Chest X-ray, AP view. Patient: 69 years old, sex M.
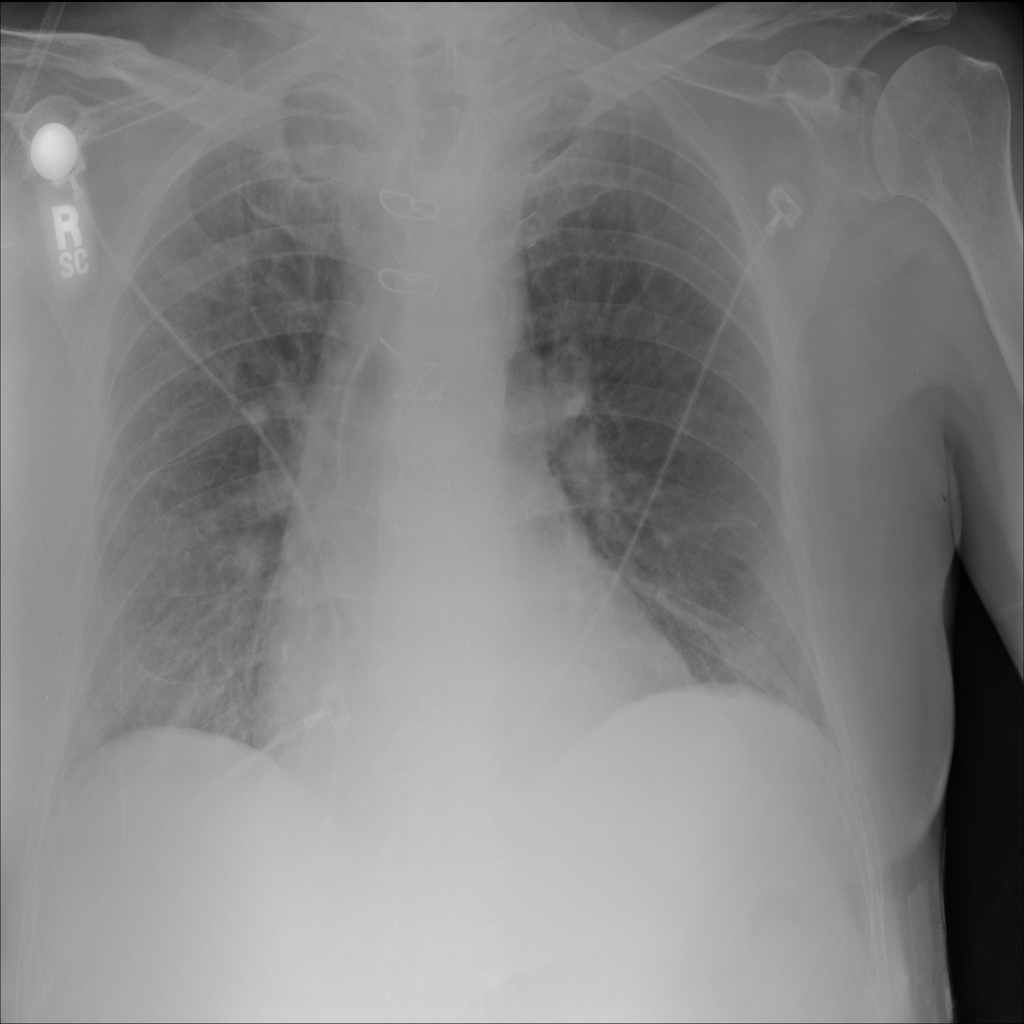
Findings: No Finding